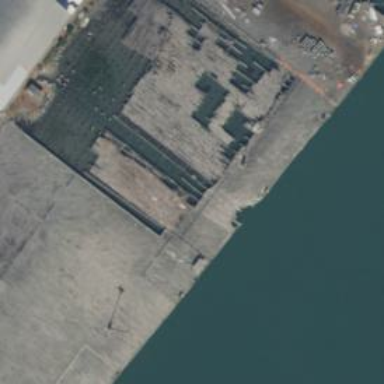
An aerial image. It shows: Pier that has been ruined.